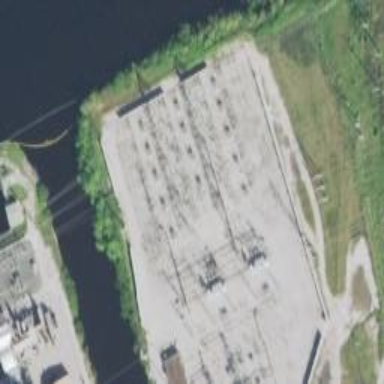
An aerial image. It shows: Switch used for power control.